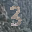
Label: 3